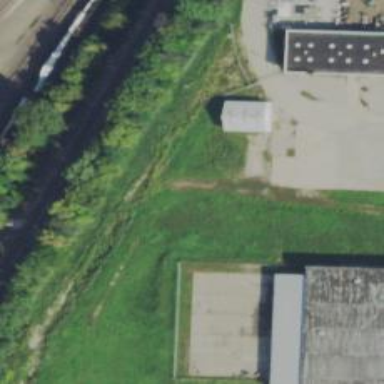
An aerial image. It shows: Abandoned railway.